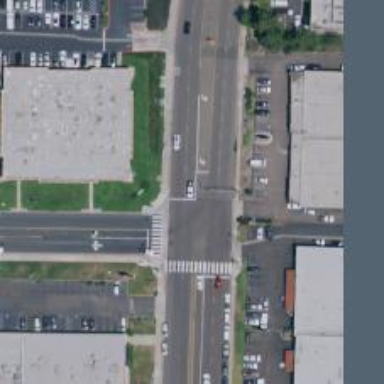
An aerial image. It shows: Secondary road with separate asphalt sidewalk.